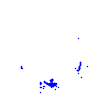
Particle: kaon